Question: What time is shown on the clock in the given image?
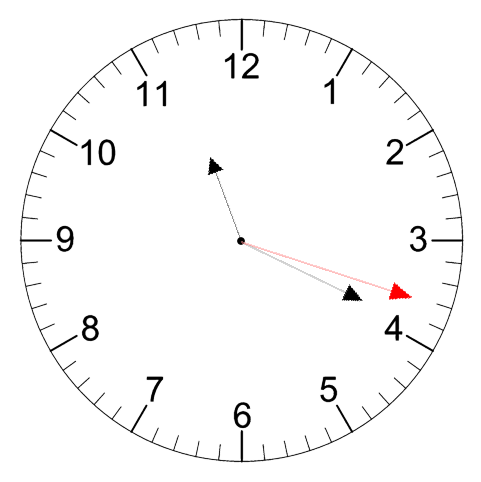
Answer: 11:19:18